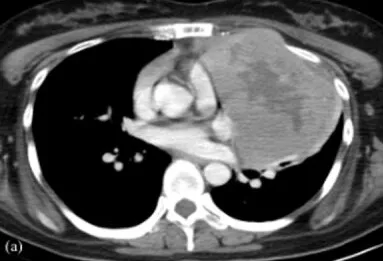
Post-contrast chest CT scan axial.
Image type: radiology (ct)